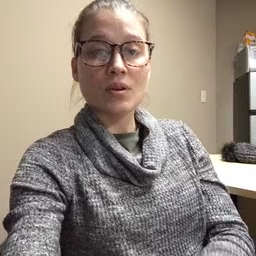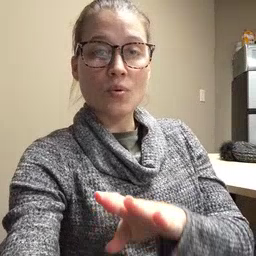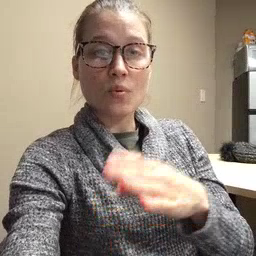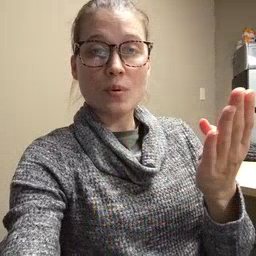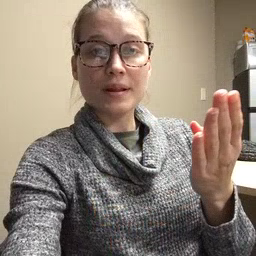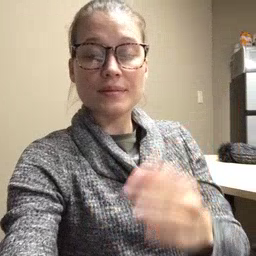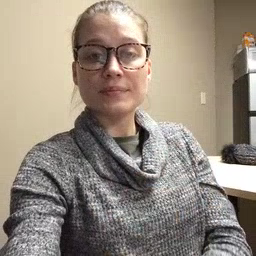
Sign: open